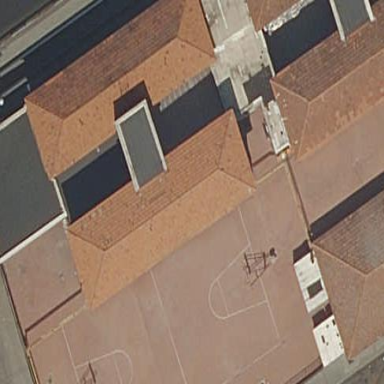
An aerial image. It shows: School.